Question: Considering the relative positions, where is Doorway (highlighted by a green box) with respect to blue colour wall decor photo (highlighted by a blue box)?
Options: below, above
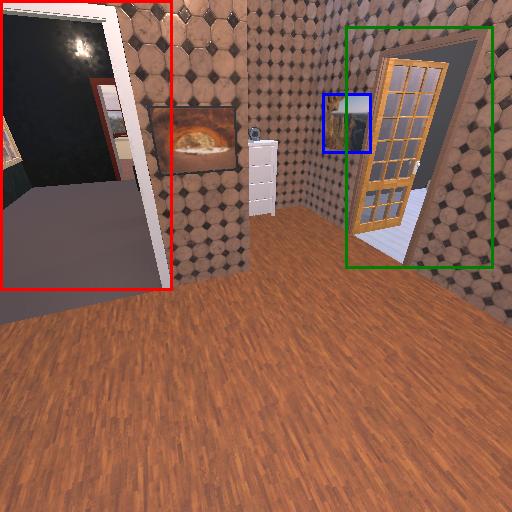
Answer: below